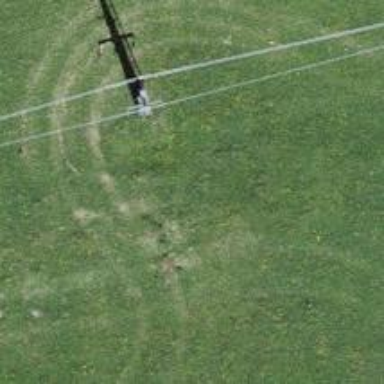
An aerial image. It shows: Power pole.